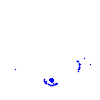
Particle: electron